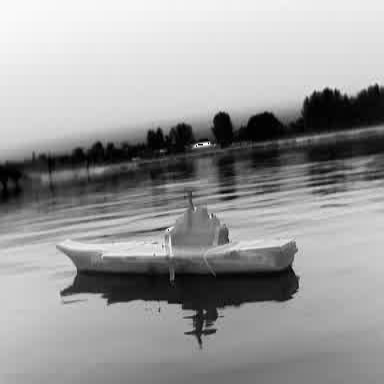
There is a warship in the infrared image.